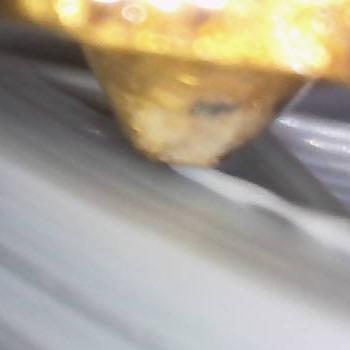
Flow rate: 48%